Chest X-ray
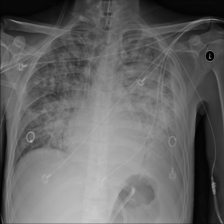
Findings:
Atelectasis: negative
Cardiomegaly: negative
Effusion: positive
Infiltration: positive
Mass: negative
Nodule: negative
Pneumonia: negative
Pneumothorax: negative
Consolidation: negative
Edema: positive
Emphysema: negative
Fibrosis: negative
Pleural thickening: negative
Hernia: negative